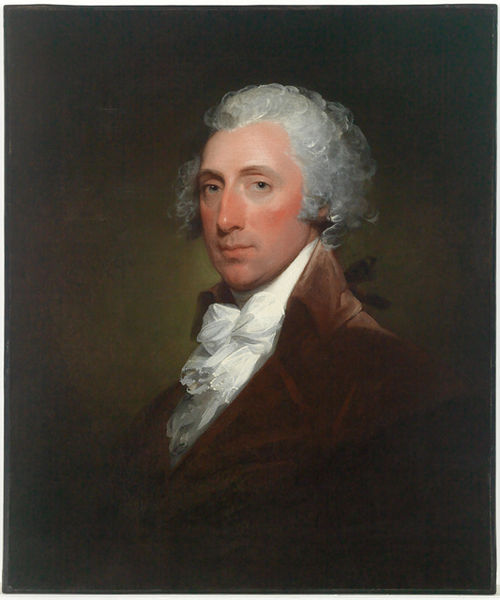
Titel: Colonel William Stephens Smith (1755-1816)
Künstler: Gilbert Stuart
Standort: Amherst (Massachusetts, USA)
Institution: Mead Art Museum, Amherst College
Schlagwörter: grau, nase, augen, gesicht, porträt, person, perücke, blue, fancy, oil, red, velvet, white, blouse, collar, dark, face, gray, grey, hair, lace, nose, old, painting, portrait, oil painting, brown, man, skin, head, eyes, male, suit, young man, bust, chin, coat, mouth, scarf, cravat, curls, jacket, smile, tie, human, cheeks, historical, artist, eye, rose, american, lips, paint, cheek, gentleman, fashion, forehead, shirt, bow, washington, serious, wig, halo, whig, sideburns, rosy, wigs, grey hair, smirk, colonial, politics, lighting, 18th century, brows, mozart, protrait, white hair, 3/4 view, politician, frill, ascot, beethoven, fac, president, congress, george washington, hamilton, collared, long nose, founding father, vicorian, cheesks, an, fril, pink cheeks, ruffle shirt, slight smirk, ribbon in hair, gray green, thomas jefferson